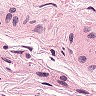
Metastatic tissue present: no